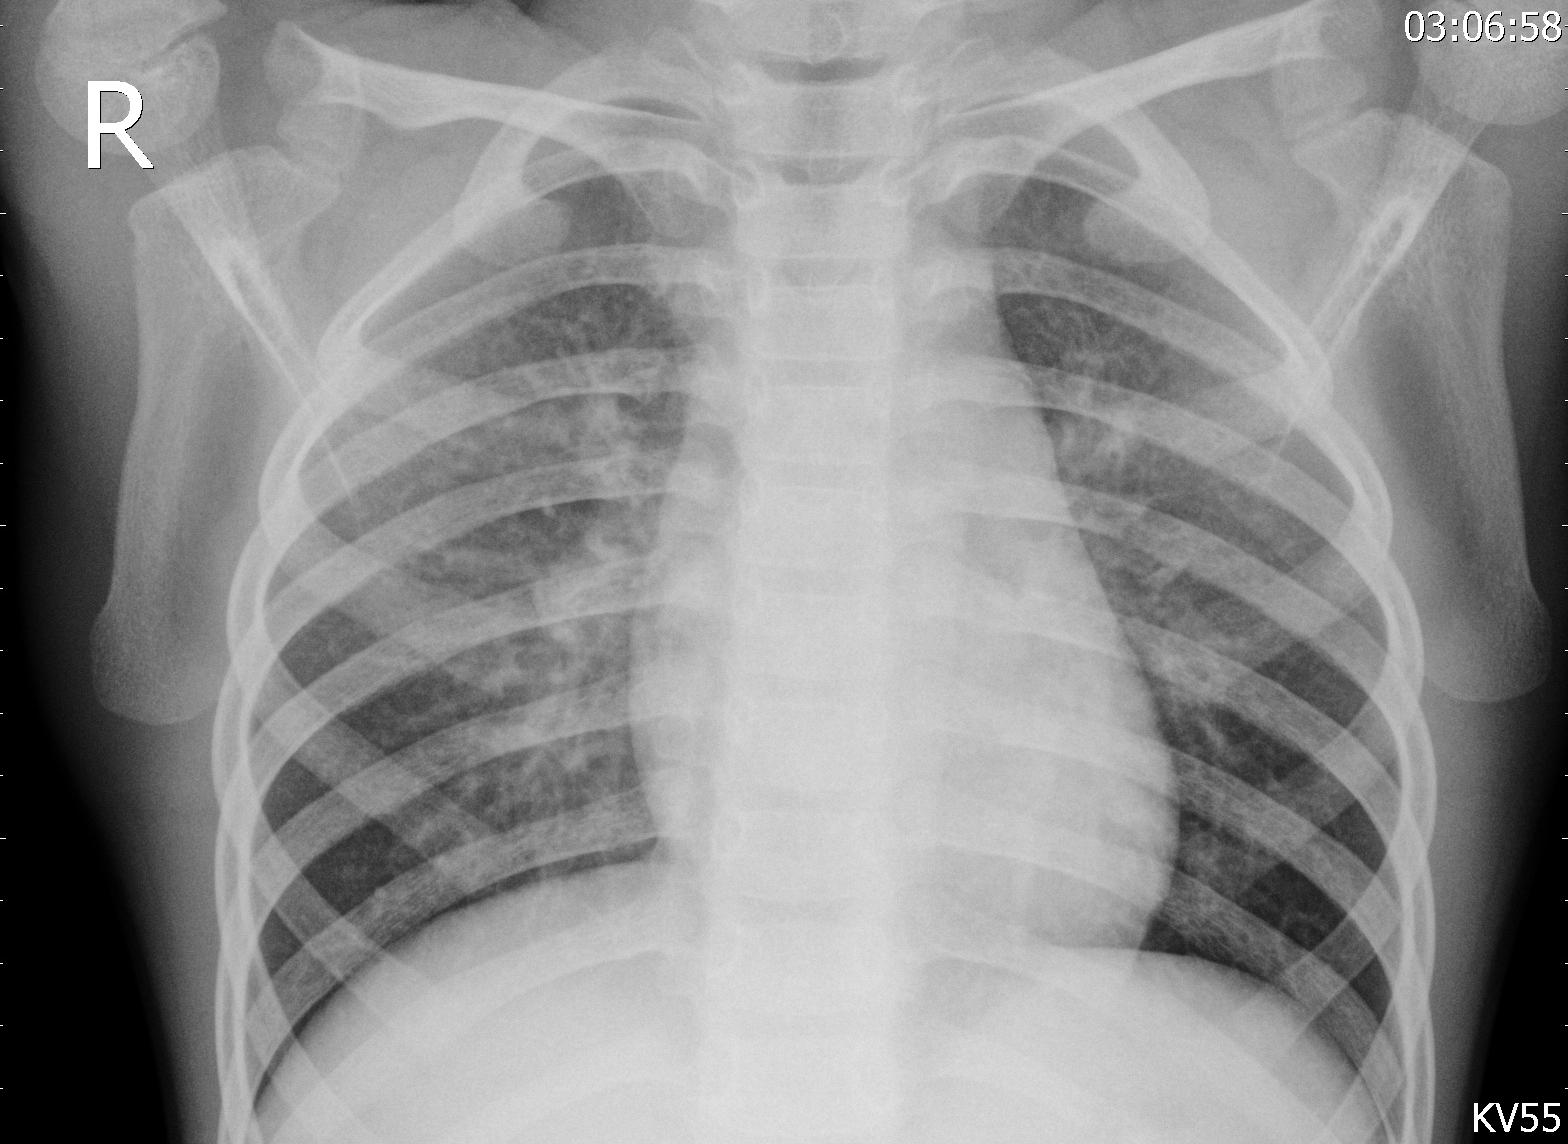
Diagnosis: PNEUMONIA